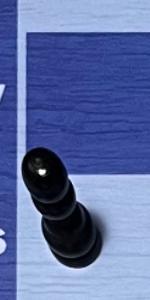
Label: Pawn_Black